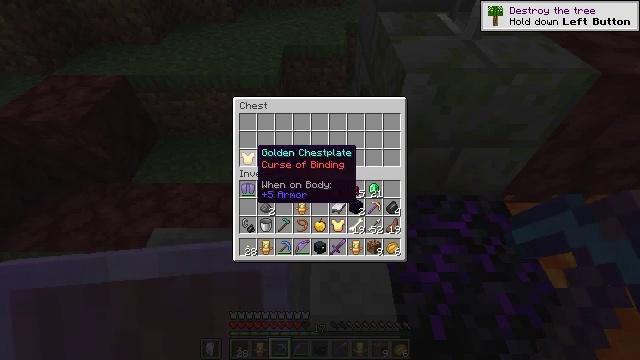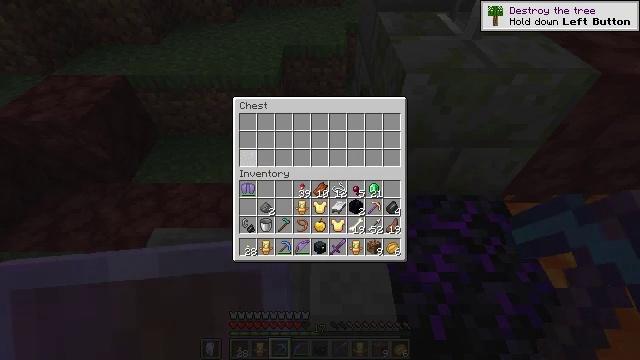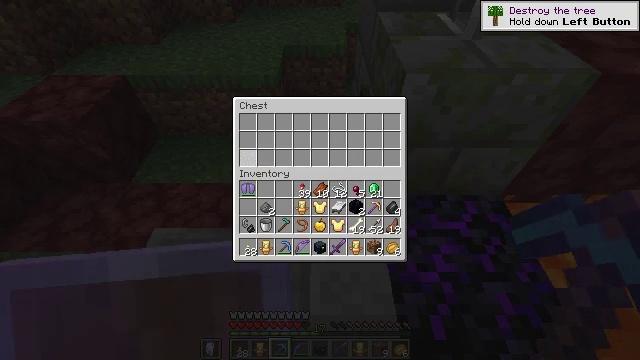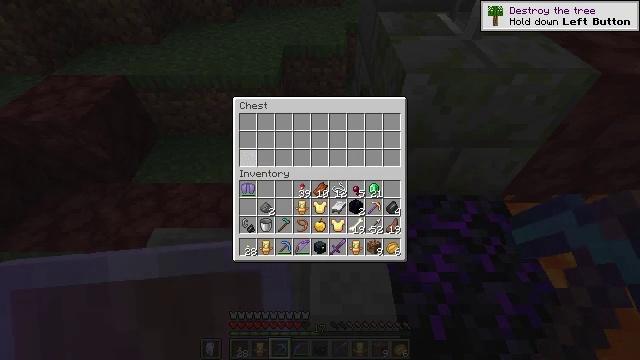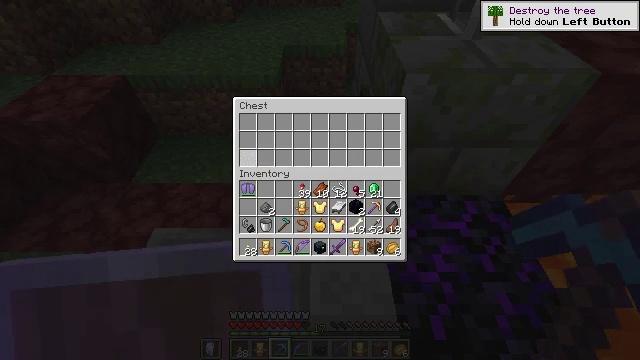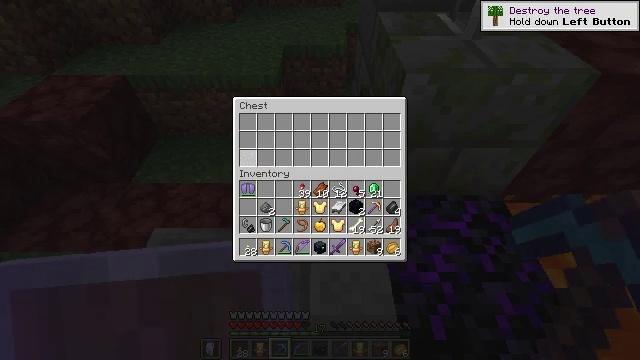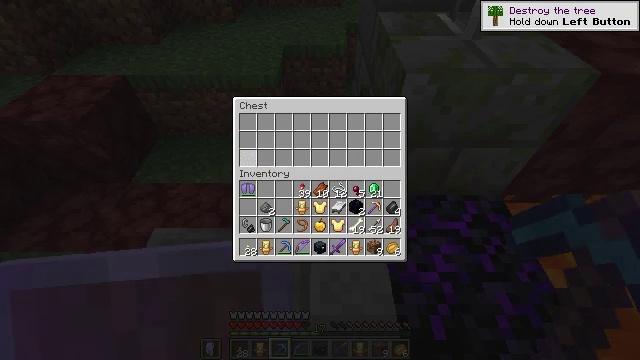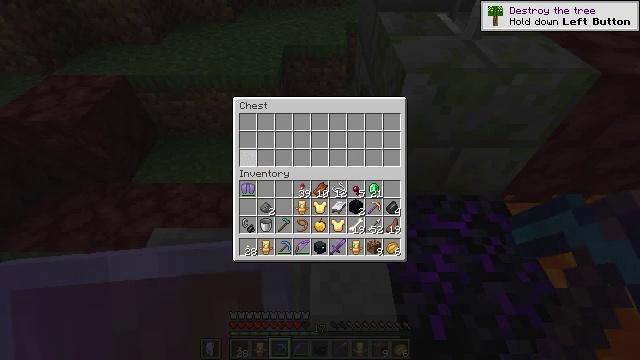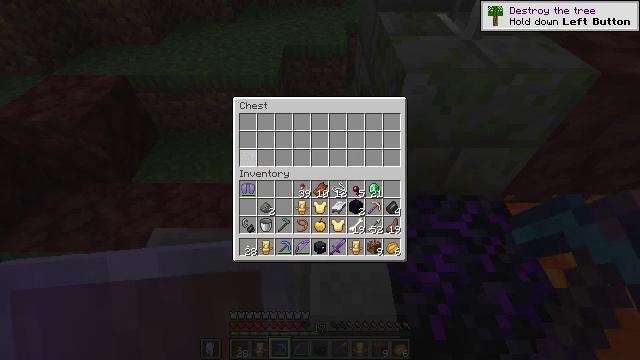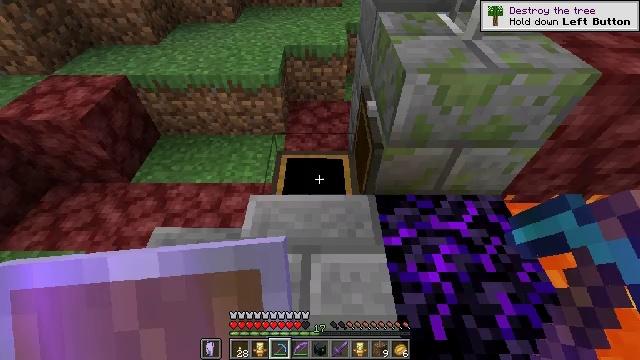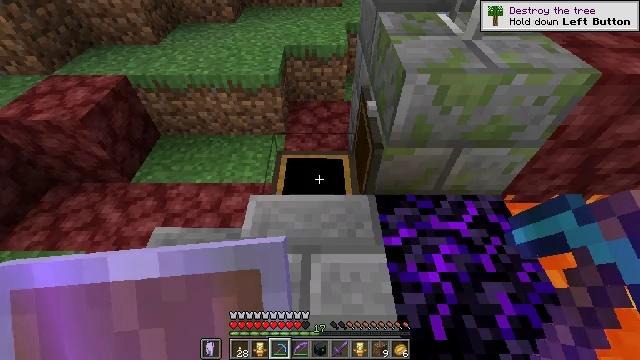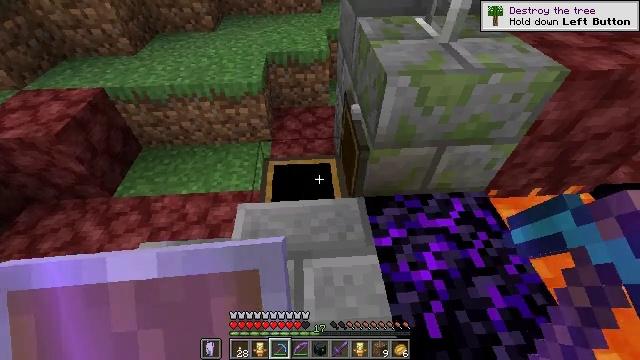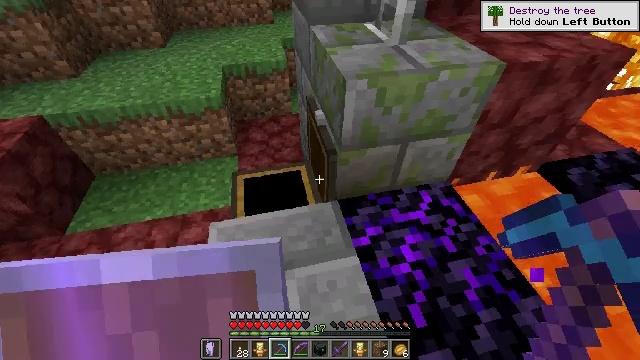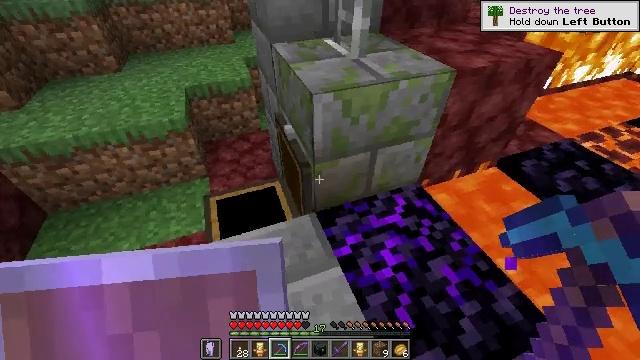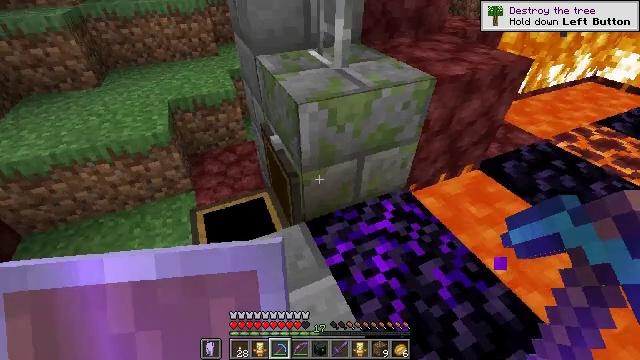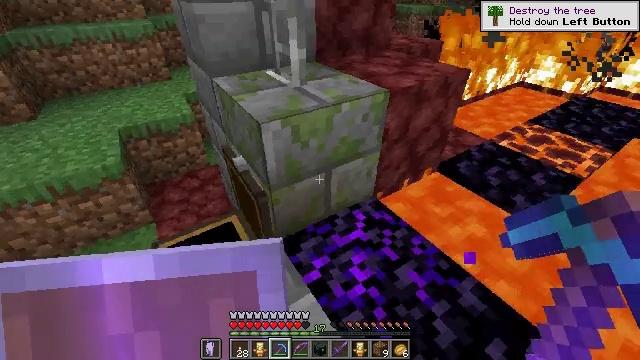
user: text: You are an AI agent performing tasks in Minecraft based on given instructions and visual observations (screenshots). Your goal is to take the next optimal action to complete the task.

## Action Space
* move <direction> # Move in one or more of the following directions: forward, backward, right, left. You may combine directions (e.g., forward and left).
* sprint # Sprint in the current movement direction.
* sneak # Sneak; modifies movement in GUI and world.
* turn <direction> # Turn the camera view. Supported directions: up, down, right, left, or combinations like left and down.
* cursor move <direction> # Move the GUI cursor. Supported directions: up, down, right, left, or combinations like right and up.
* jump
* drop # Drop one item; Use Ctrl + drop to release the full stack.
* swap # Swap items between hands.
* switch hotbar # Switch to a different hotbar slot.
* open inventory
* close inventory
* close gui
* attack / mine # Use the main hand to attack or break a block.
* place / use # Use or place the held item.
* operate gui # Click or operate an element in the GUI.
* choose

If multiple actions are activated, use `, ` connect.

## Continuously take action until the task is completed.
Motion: motion action
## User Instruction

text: Use a pickaxe to gather crying obsidian.
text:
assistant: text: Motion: sneak, choose
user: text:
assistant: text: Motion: sneak, choose
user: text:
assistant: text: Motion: sneak
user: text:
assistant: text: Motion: sneak
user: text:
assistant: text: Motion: sneak
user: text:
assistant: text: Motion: sneak
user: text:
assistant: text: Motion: sneak
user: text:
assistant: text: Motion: sneak
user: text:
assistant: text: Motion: sneak
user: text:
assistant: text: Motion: close gui
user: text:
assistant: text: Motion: turn right and up, open inventory
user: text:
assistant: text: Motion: turn right and up
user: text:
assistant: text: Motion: turn right and up
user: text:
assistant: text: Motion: turn right and up
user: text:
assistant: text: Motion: turn right and up
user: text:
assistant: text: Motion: turn right and up
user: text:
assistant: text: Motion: turn right and up
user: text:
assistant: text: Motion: turn right
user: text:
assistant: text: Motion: turn right
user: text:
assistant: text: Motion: no_op
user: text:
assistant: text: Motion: no_op
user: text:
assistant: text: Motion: no_op
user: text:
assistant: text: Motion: no_op
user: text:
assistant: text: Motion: no_op
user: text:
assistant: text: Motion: no_op
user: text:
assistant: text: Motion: no_op
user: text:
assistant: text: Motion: turn right
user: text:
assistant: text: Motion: turn right
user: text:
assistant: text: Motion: turn right
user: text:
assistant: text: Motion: no_op